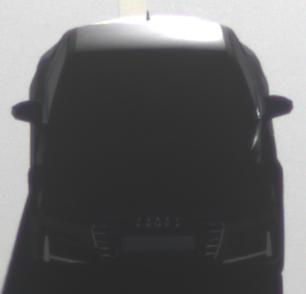
Make: Audi
Model: S5 Sportback
Detailed model: 8T Facelift
Model produced from: 2011
Model produced until: 2016
Doors: 5
Color: black
Road condition: dry road
Daytime: sunrise or sunset
Contrast: high contrast